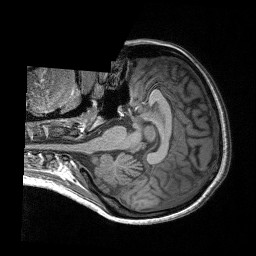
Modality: T1w
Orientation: axial